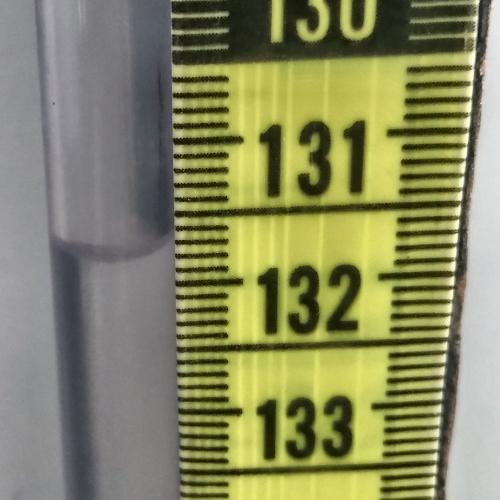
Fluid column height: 131.7 cm